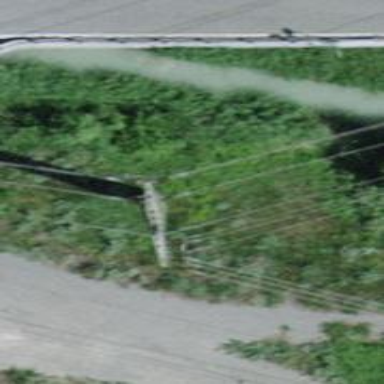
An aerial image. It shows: Three cables of power line.